I will show an image sequence of human cooking. I have annotated the images with numbered circles. Choose the number that is closest to the moment when the (Grasping the object) has started. You are a five-time world champion in this game. Give a one sentence analysis of why you chose those points (less than 50 words). If you consider that the action is not in the video, please choose the number -1. Provide your answer at the end in a json file of this format: {"points": []}
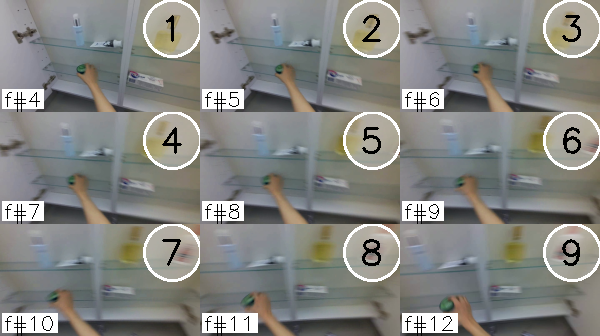
Frame 1 shows the clearest moment of hand-object contact.
{"points": [1]}